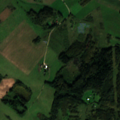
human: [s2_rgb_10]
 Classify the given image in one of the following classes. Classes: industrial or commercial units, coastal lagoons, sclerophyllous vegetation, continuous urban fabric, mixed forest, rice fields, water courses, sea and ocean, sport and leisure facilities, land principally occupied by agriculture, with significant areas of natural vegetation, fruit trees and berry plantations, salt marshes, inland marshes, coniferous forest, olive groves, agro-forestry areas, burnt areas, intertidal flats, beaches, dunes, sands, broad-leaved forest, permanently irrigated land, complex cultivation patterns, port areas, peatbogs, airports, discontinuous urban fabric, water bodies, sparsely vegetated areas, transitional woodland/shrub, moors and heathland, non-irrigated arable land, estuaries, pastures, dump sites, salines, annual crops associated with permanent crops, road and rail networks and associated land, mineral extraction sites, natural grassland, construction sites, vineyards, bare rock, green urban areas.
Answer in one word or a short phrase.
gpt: non-irrigated arable land, pastures, land principally occupied by agriculture, with significant areas of natural vegetation, mixed forest